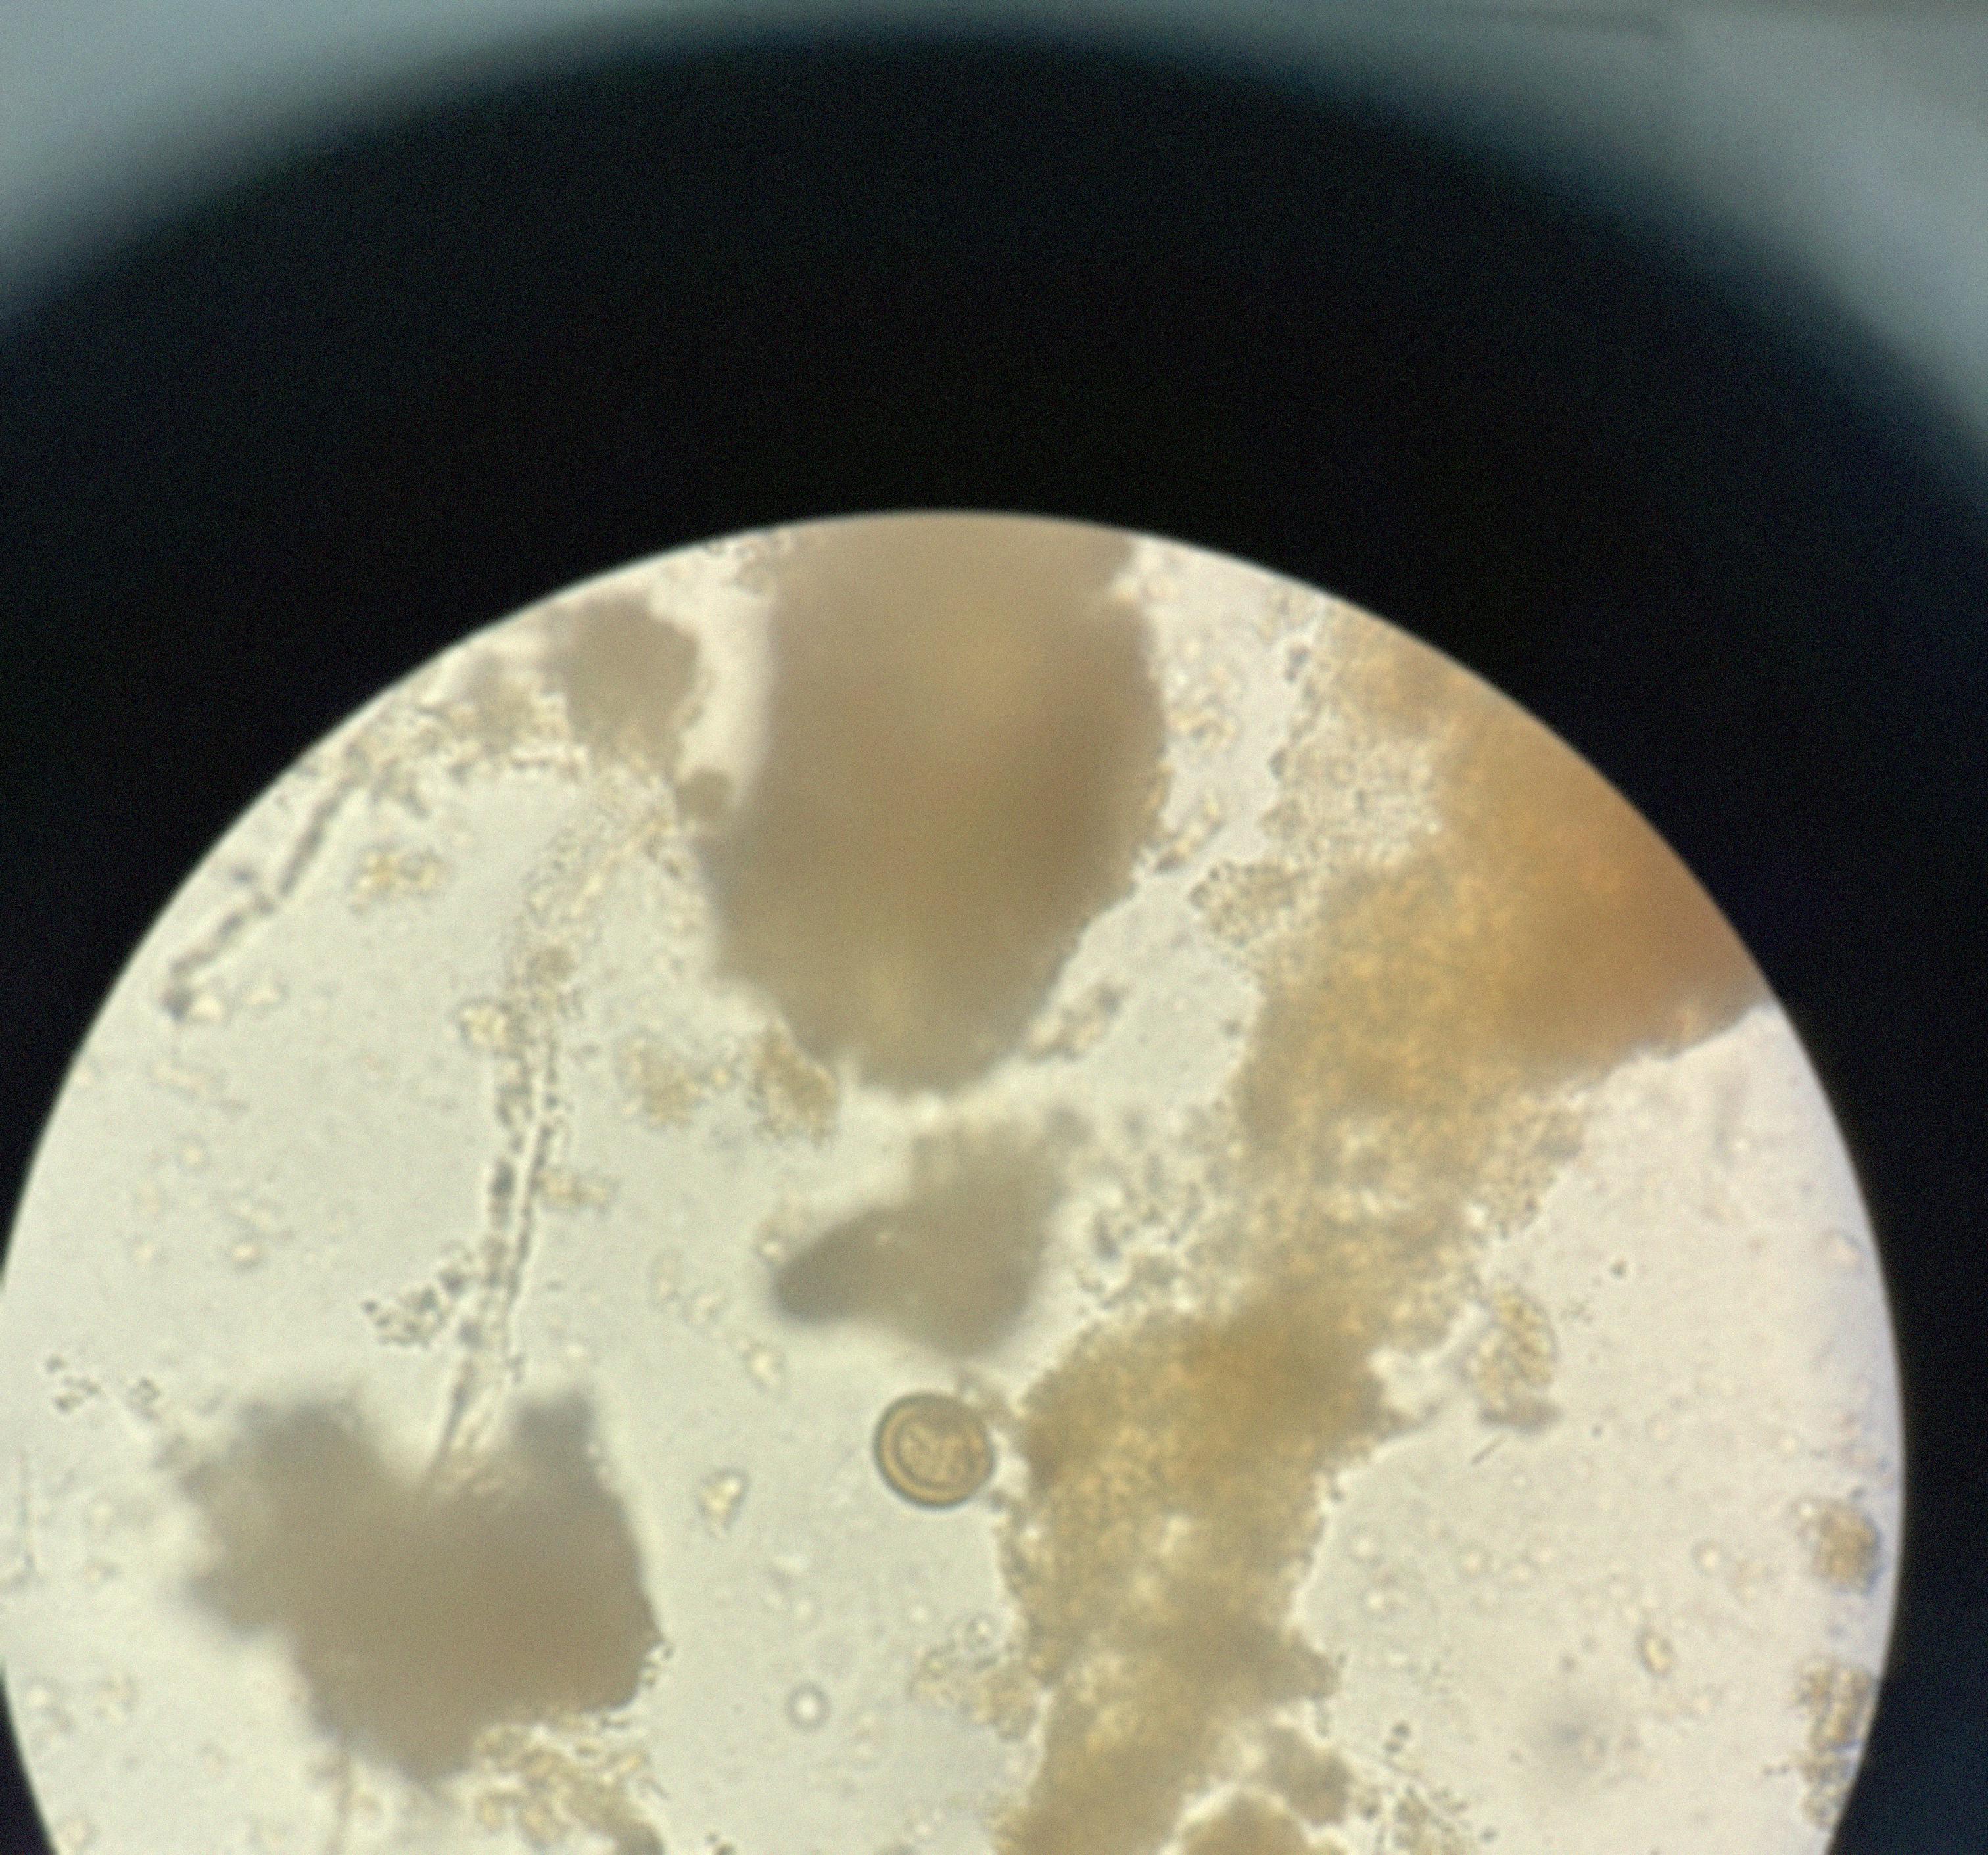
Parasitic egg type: Taenia spp. egg